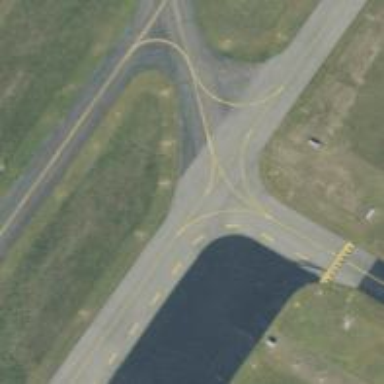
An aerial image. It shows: View of taxiway at the airport.